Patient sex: F
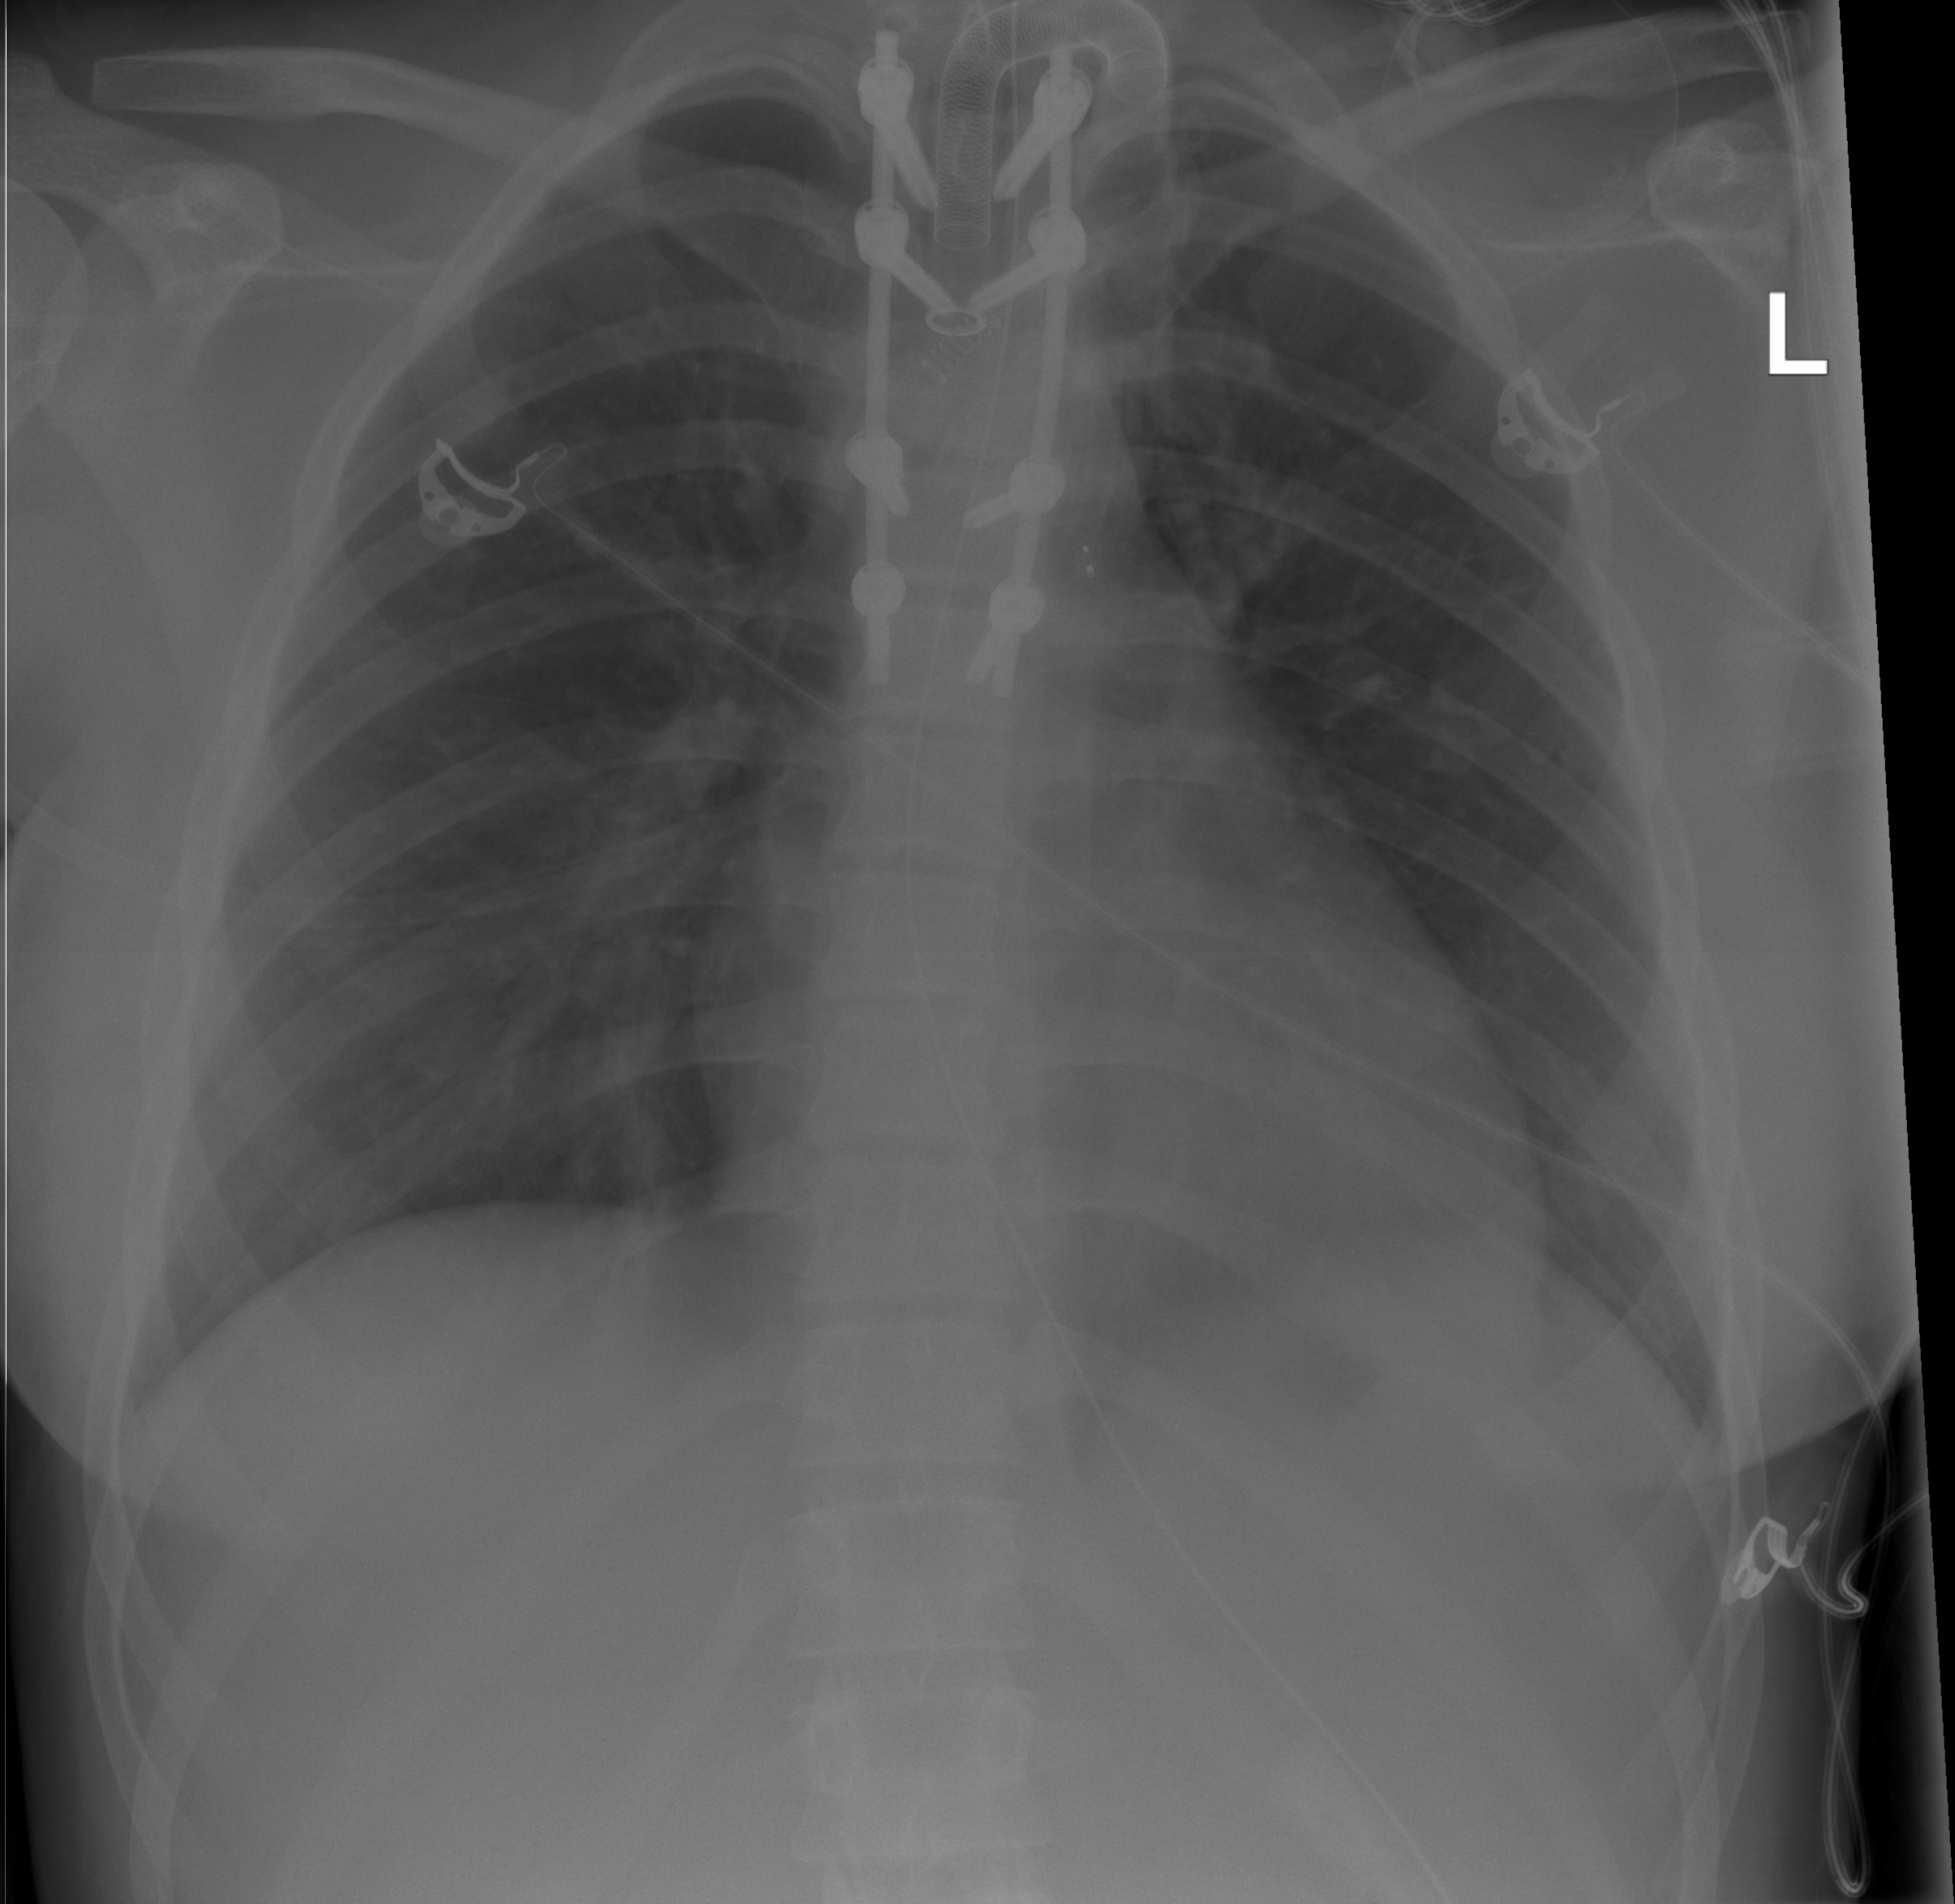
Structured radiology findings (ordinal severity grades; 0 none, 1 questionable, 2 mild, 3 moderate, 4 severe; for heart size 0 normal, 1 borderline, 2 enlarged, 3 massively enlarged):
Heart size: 1
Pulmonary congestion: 0
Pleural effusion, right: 0
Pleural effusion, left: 0
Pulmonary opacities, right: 1
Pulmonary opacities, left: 0
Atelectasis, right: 0
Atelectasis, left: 0